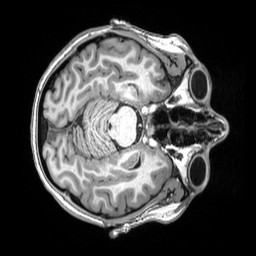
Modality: T1w
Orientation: axial
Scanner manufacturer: siemens
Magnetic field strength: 3 T
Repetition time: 2.5 s
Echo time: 0.00343 s